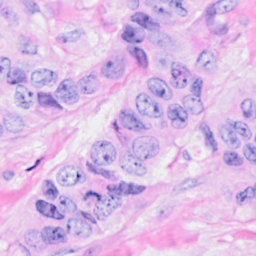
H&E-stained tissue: Breast